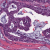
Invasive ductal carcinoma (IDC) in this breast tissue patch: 0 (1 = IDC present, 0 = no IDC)